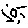
Label: sun